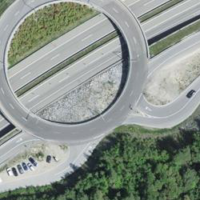
EUNIS habitat code: 57
Species observed at this site:
Phylloscopus collybita